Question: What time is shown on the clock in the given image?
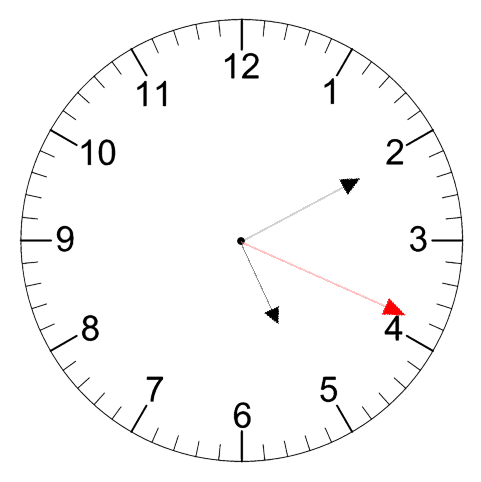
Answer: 05:10:19